Interaction volume radius: 5 \u00c5
Interaction volume height: 15 \u00c5
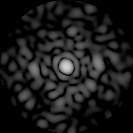
Disorder parameter: 0.8617